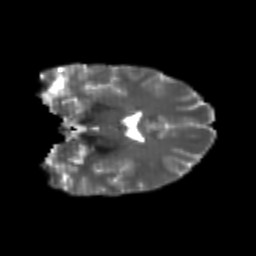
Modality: T2w
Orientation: coronal
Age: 23
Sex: female
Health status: healthy
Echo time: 0.074 s